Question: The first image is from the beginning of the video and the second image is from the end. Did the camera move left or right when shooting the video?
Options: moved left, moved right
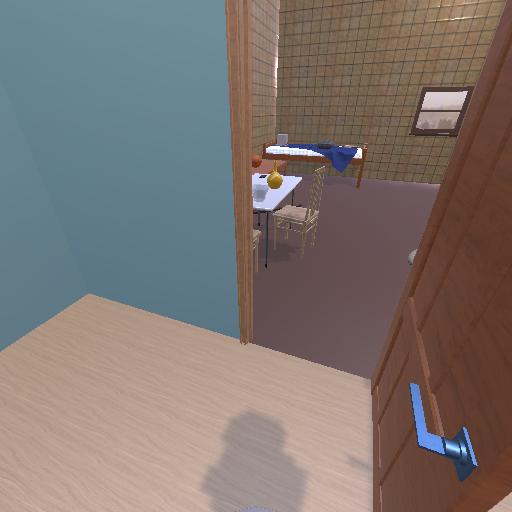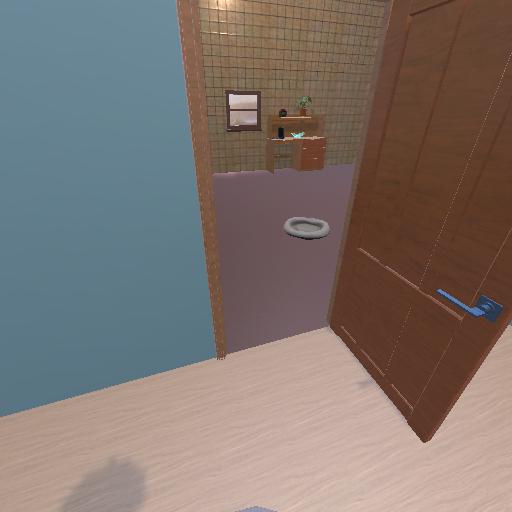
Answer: moved left